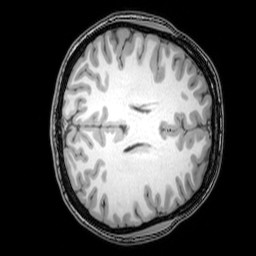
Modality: T1w
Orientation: axial
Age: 22
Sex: female
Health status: healthy
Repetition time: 0.081 s
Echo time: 0.037 s